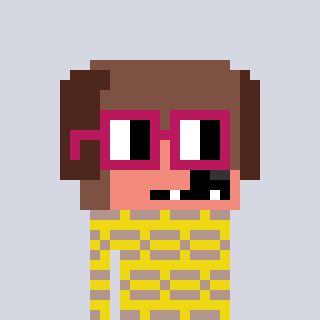
a pixel art character with square dark red glasses, a dog-shaped head and a yellow-colored body on a cool background